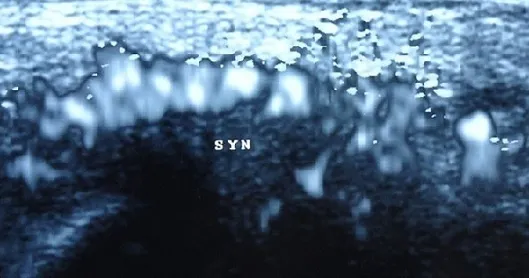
Active synovitis in Doppler with erosion of right sternoclavicular joint.
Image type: radiology (ultrasound)